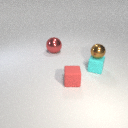
large red metal sphere to the left of small red rubber cube